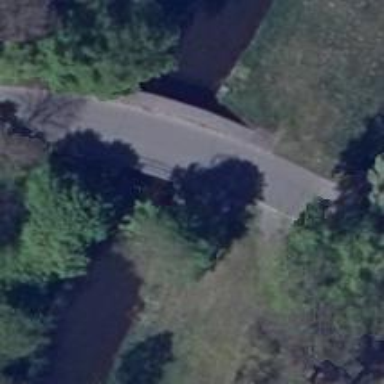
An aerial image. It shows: Tertiary road with bridge.